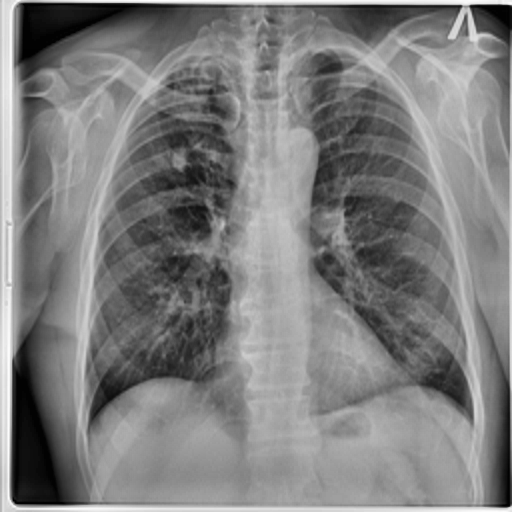
Finding: TUBERCULOSIS